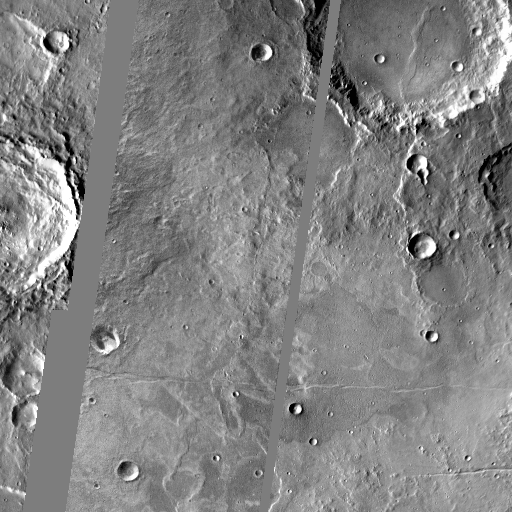
Crater classes present: Background, Other, Buried, Secondary